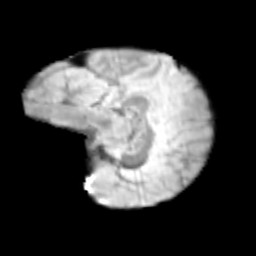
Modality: T2w
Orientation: sagittal
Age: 10
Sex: female
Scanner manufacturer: siemens
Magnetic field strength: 3 T
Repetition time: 3.8 s
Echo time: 0.07 s